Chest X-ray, PA view. Patient: 65 years old, sex M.
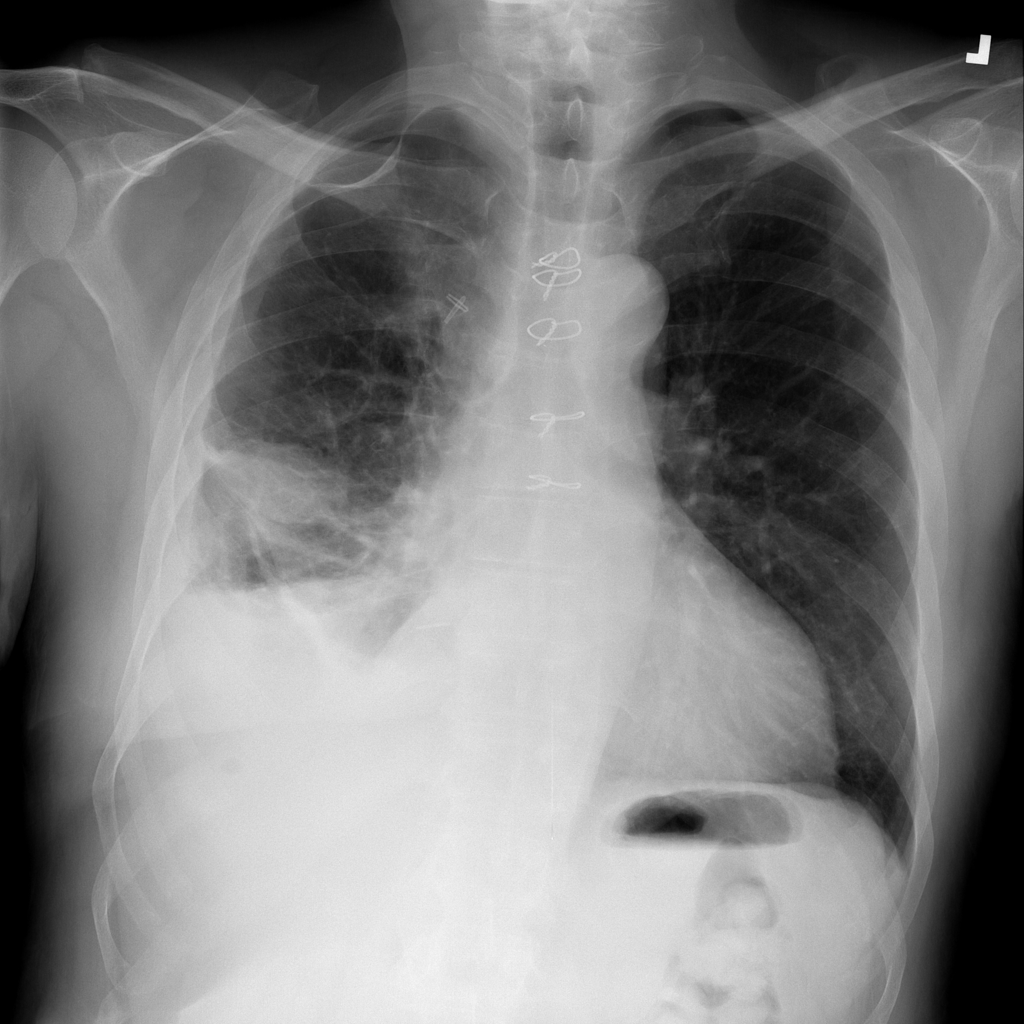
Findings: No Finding